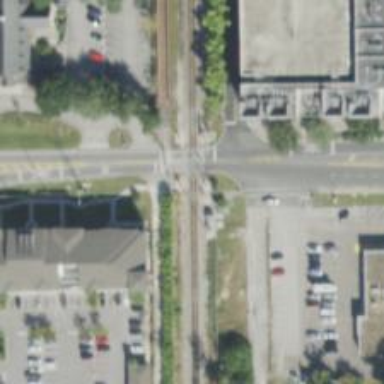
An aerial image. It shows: Railway crossing.